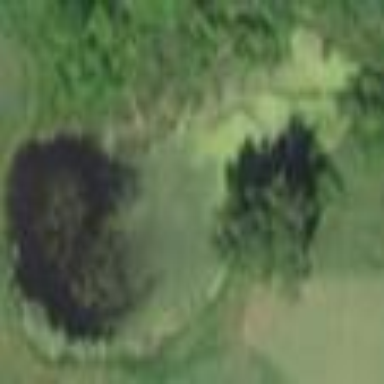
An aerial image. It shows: Picturesque scene of golf course with lateral water hazard.